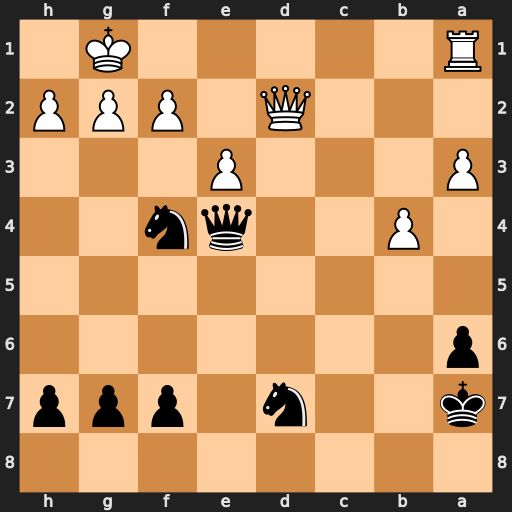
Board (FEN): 8/k2n1ppp/p7/8/1P2qn2/P3P3/3Q1PPP/R5K1
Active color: b
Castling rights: -
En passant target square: -
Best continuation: Qxg2#